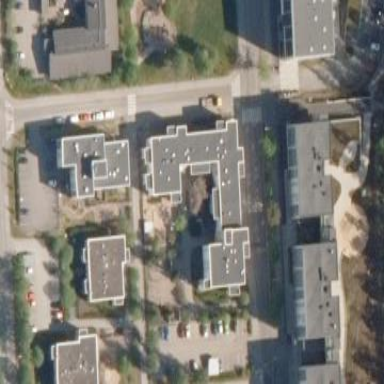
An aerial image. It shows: Residential building with apartments.